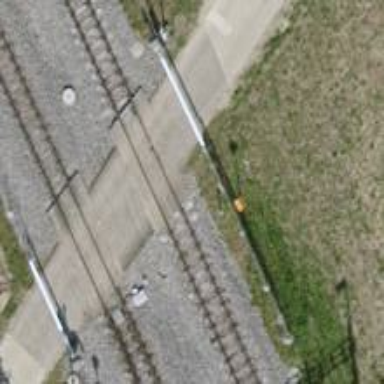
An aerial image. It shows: Full barrier level crossing along the railway.